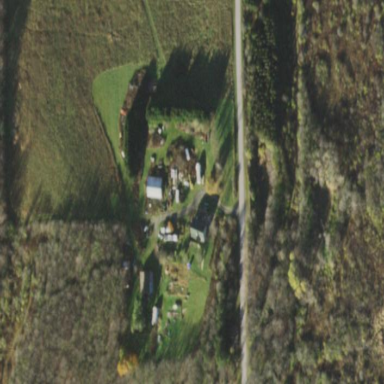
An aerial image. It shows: Farmyard area.